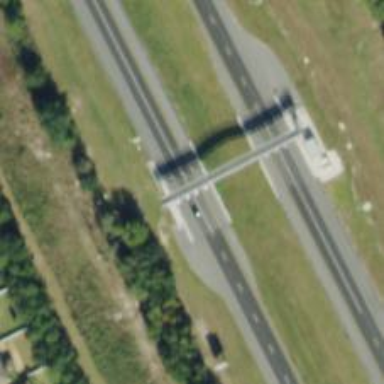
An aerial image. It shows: Toll gantry on the road.